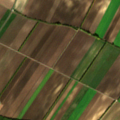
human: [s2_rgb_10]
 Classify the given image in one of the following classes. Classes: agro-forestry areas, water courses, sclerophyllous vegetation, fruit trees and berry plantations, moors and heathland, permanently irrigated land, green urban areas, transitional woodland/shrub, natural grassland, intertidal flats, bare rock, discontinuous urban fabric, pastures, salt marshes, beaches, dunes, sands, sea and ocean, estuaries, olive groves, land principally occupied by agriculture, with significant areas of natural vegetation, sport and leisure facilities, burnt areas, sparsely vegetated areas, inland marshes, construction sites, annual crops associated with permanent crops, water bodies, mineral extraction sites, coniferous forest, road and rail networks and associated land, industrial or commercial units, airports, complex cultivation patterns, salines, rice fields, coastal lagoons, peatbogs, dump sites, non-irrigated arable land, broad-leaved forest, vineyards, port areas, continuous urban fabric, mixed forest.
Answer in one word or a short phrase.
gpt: non-irrigated arable land, broad-leaved forest